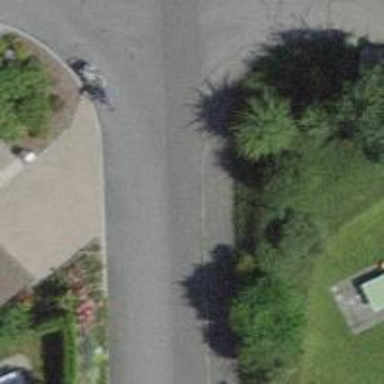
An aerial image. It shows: Sidewalk.